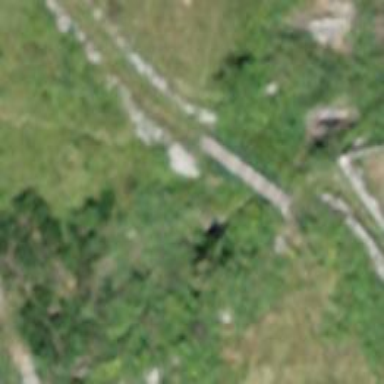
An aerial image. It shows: Path on bridge.